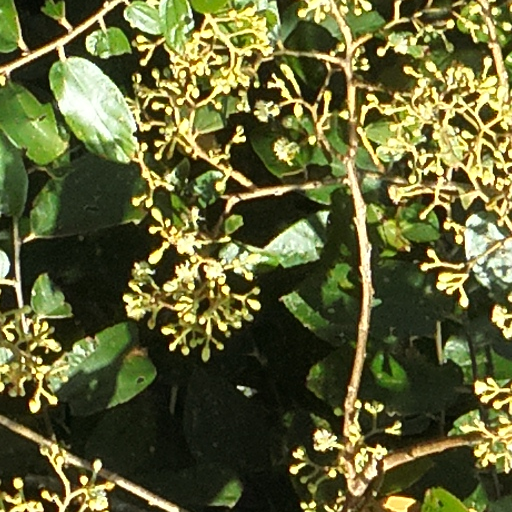
Species: Luehea seemannii
GBIF accepted scientific name: Luehea seemannii
Crown area (m\u00b2): 181.854